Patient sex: F
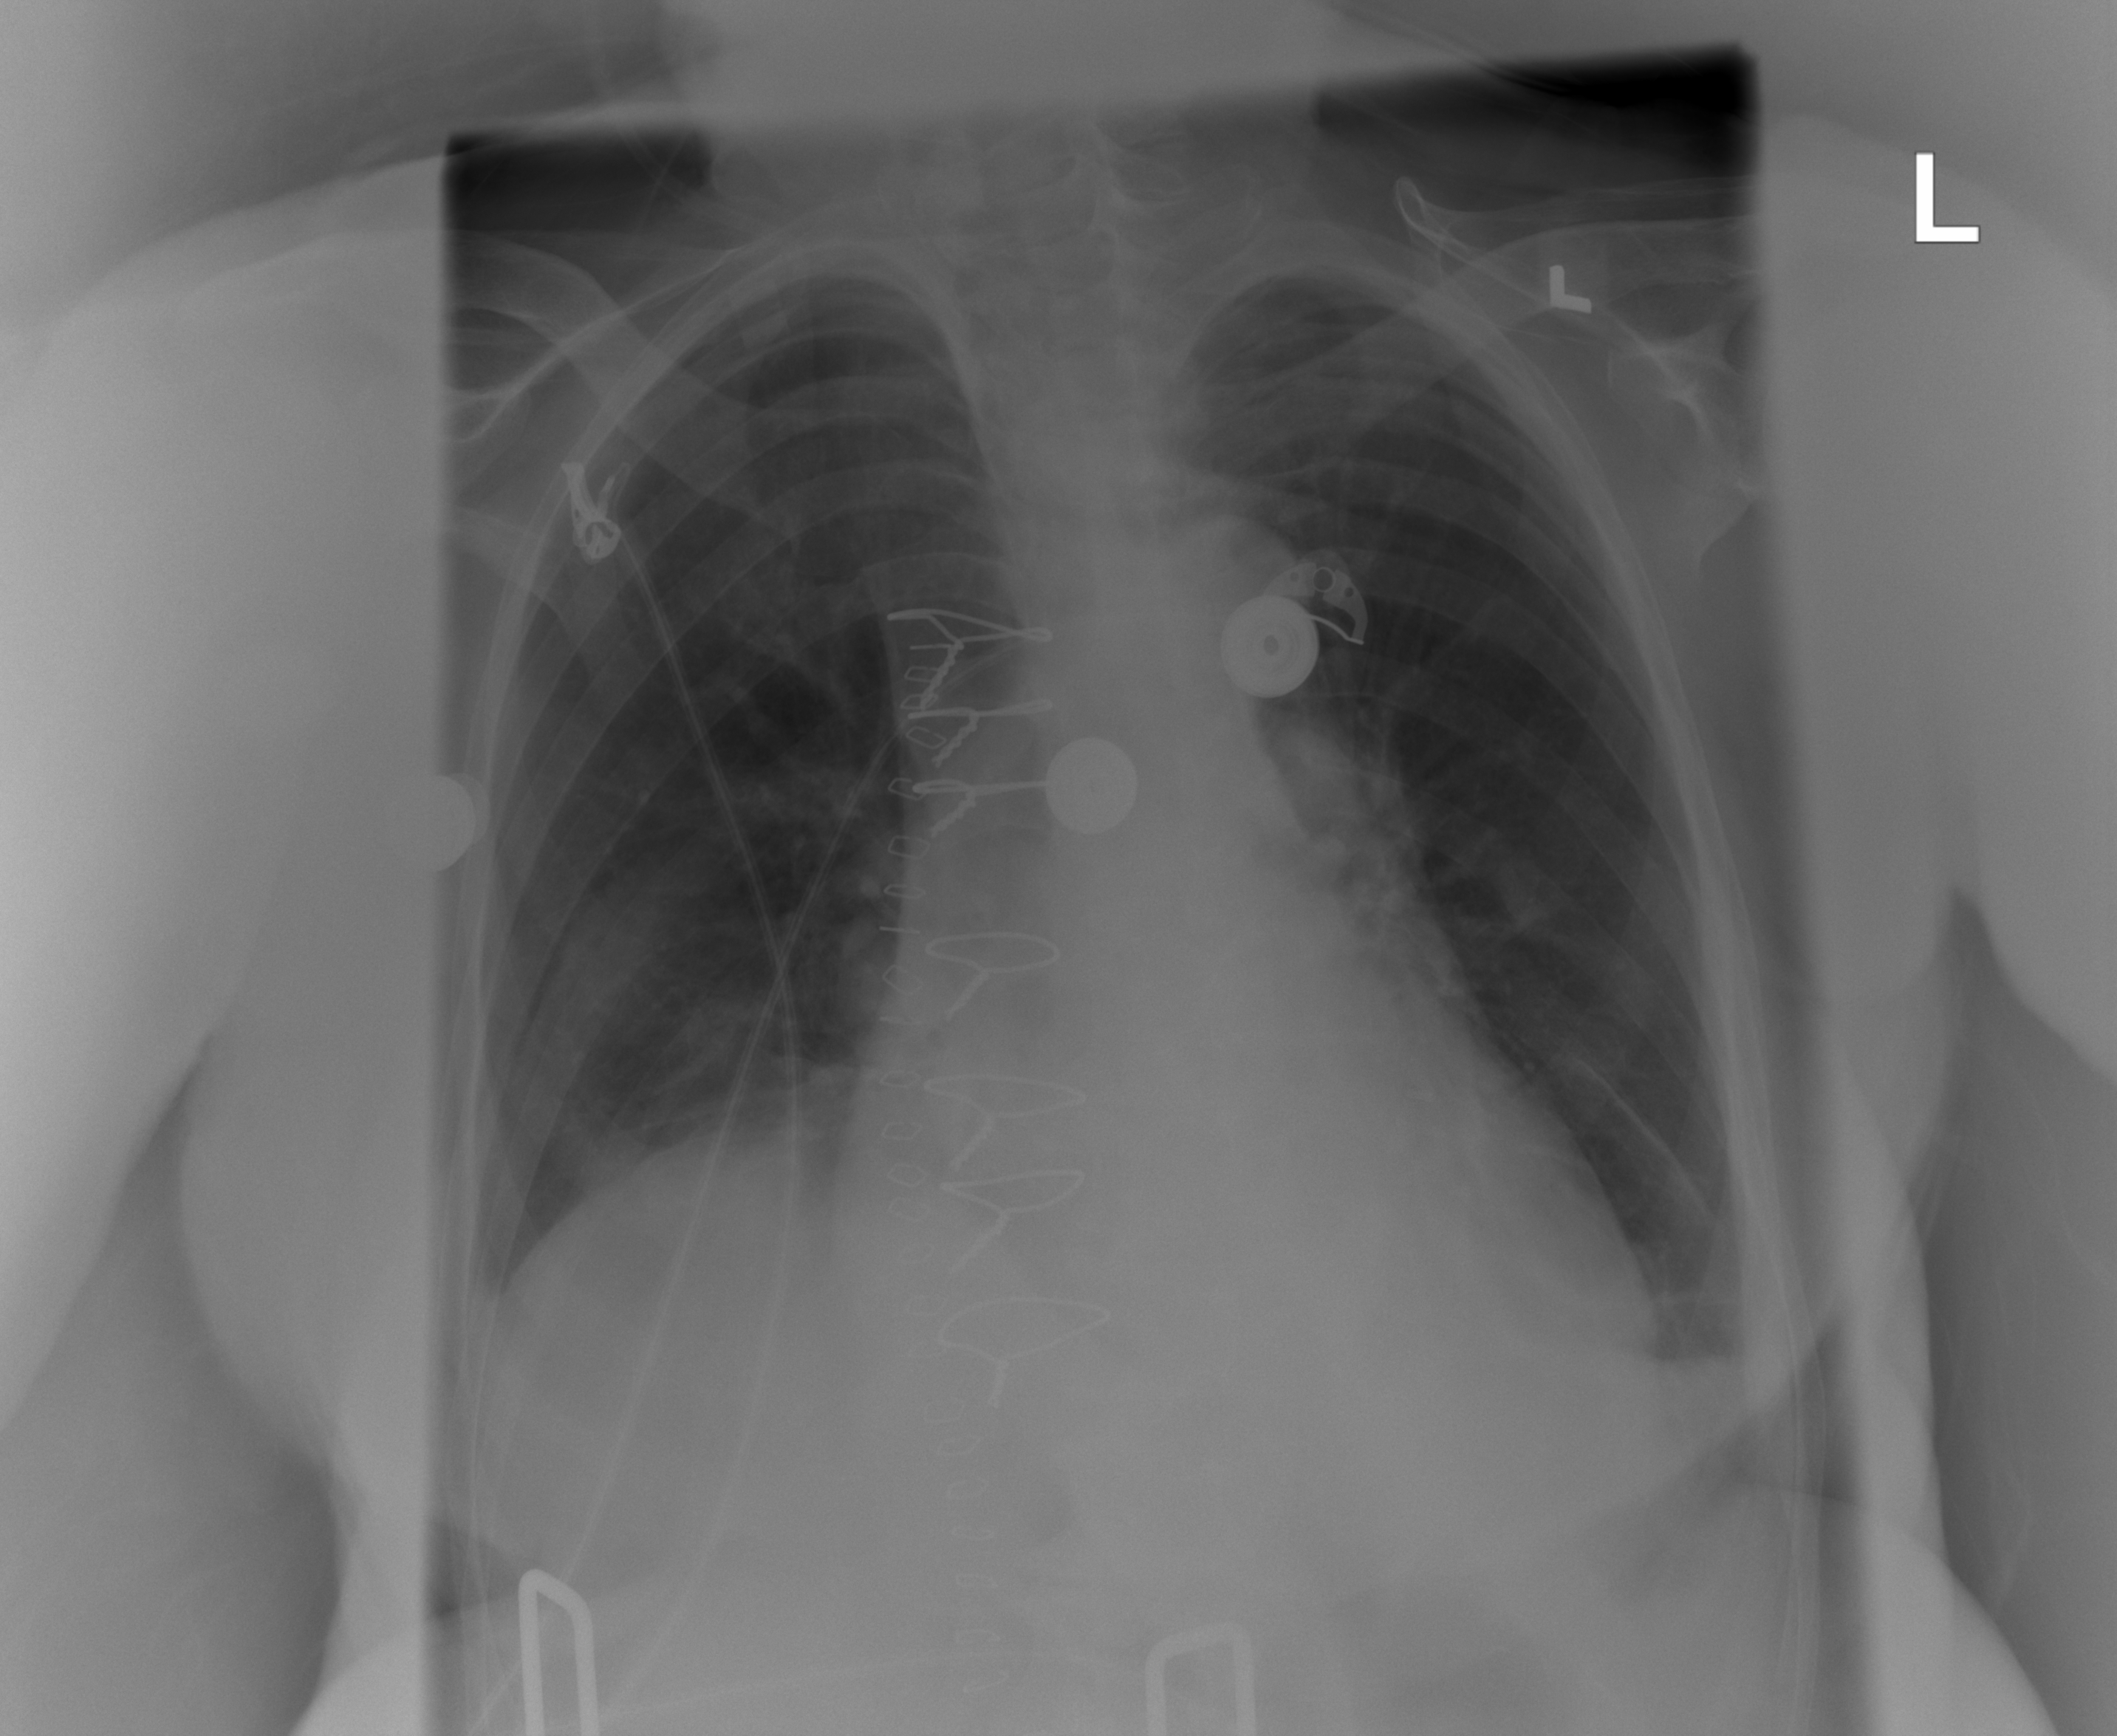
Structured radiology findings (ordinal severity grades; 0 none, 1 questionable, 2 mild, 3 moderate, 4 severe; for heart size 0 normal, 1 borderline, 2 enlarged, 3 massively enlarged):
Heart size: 2
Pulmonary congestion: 0
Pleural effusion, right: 1
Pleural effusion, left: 2
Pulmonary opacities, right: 1
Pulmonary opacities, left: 0
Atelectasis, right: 2
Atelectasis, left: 2